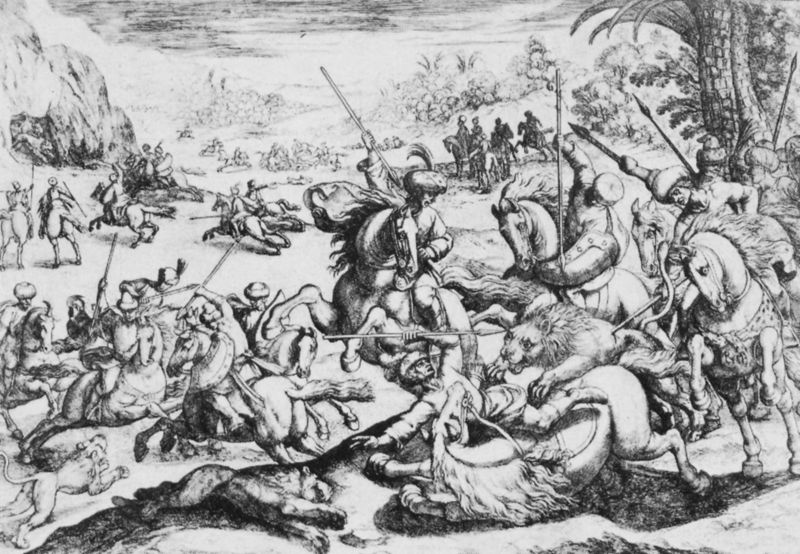
Titel: Die Löwenjagd
Künstler: Antonio Tempesta
Institution: Paris, Bibliothèque Nationale
Schlagwörter: baum, berg, feder, felsen, himmel, kampf, weiß, wolken, landschaft, männer, schwarz, zeichnung, tier, tiere, tod, tot, büsche, pferd, reiter, mähne, liegen, wüste, grafik, krieg, schlacht, lanze, soldaten, palme, katze, orient, druck, druckgraphik, jagd, dynamisch, springen, dolch, lanzen, palmen, löwe, speer, speere, turban, gefallen, turbane, raubkatze, tiger, reittier, schongauer, hrlm, spoeer, tsurban, meucheln